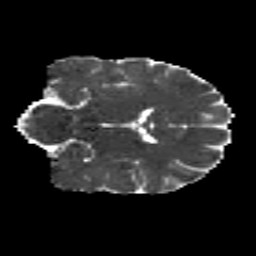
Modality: MD
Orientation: coronal
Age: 28
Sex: male
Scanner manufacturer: siemens
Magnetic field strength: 3 T
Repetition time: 8.8 s
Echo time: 0.085 s